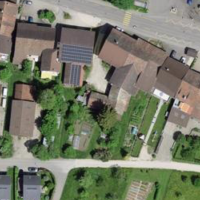
EUNIS habitat code: 54
Species observed at this site:
Agrostemma githago
Leonurus cardiaca